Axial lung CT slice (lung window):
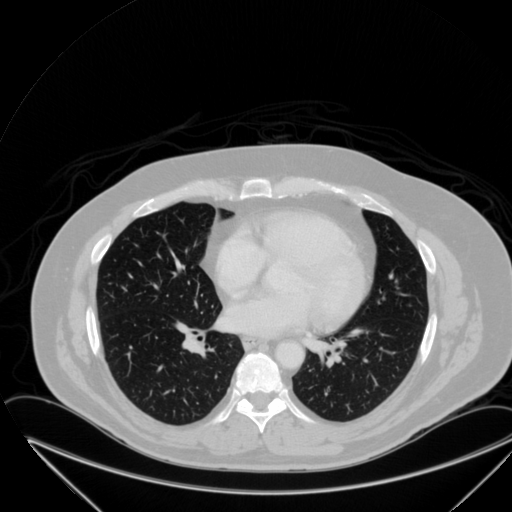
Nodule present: no